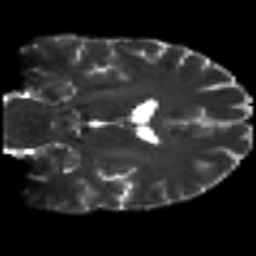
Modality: T2w
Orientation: coronal
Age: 33
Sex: male
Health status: ill
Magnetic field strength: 3 T
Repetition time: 8.4 s
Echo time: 0.0926 s